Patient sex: F
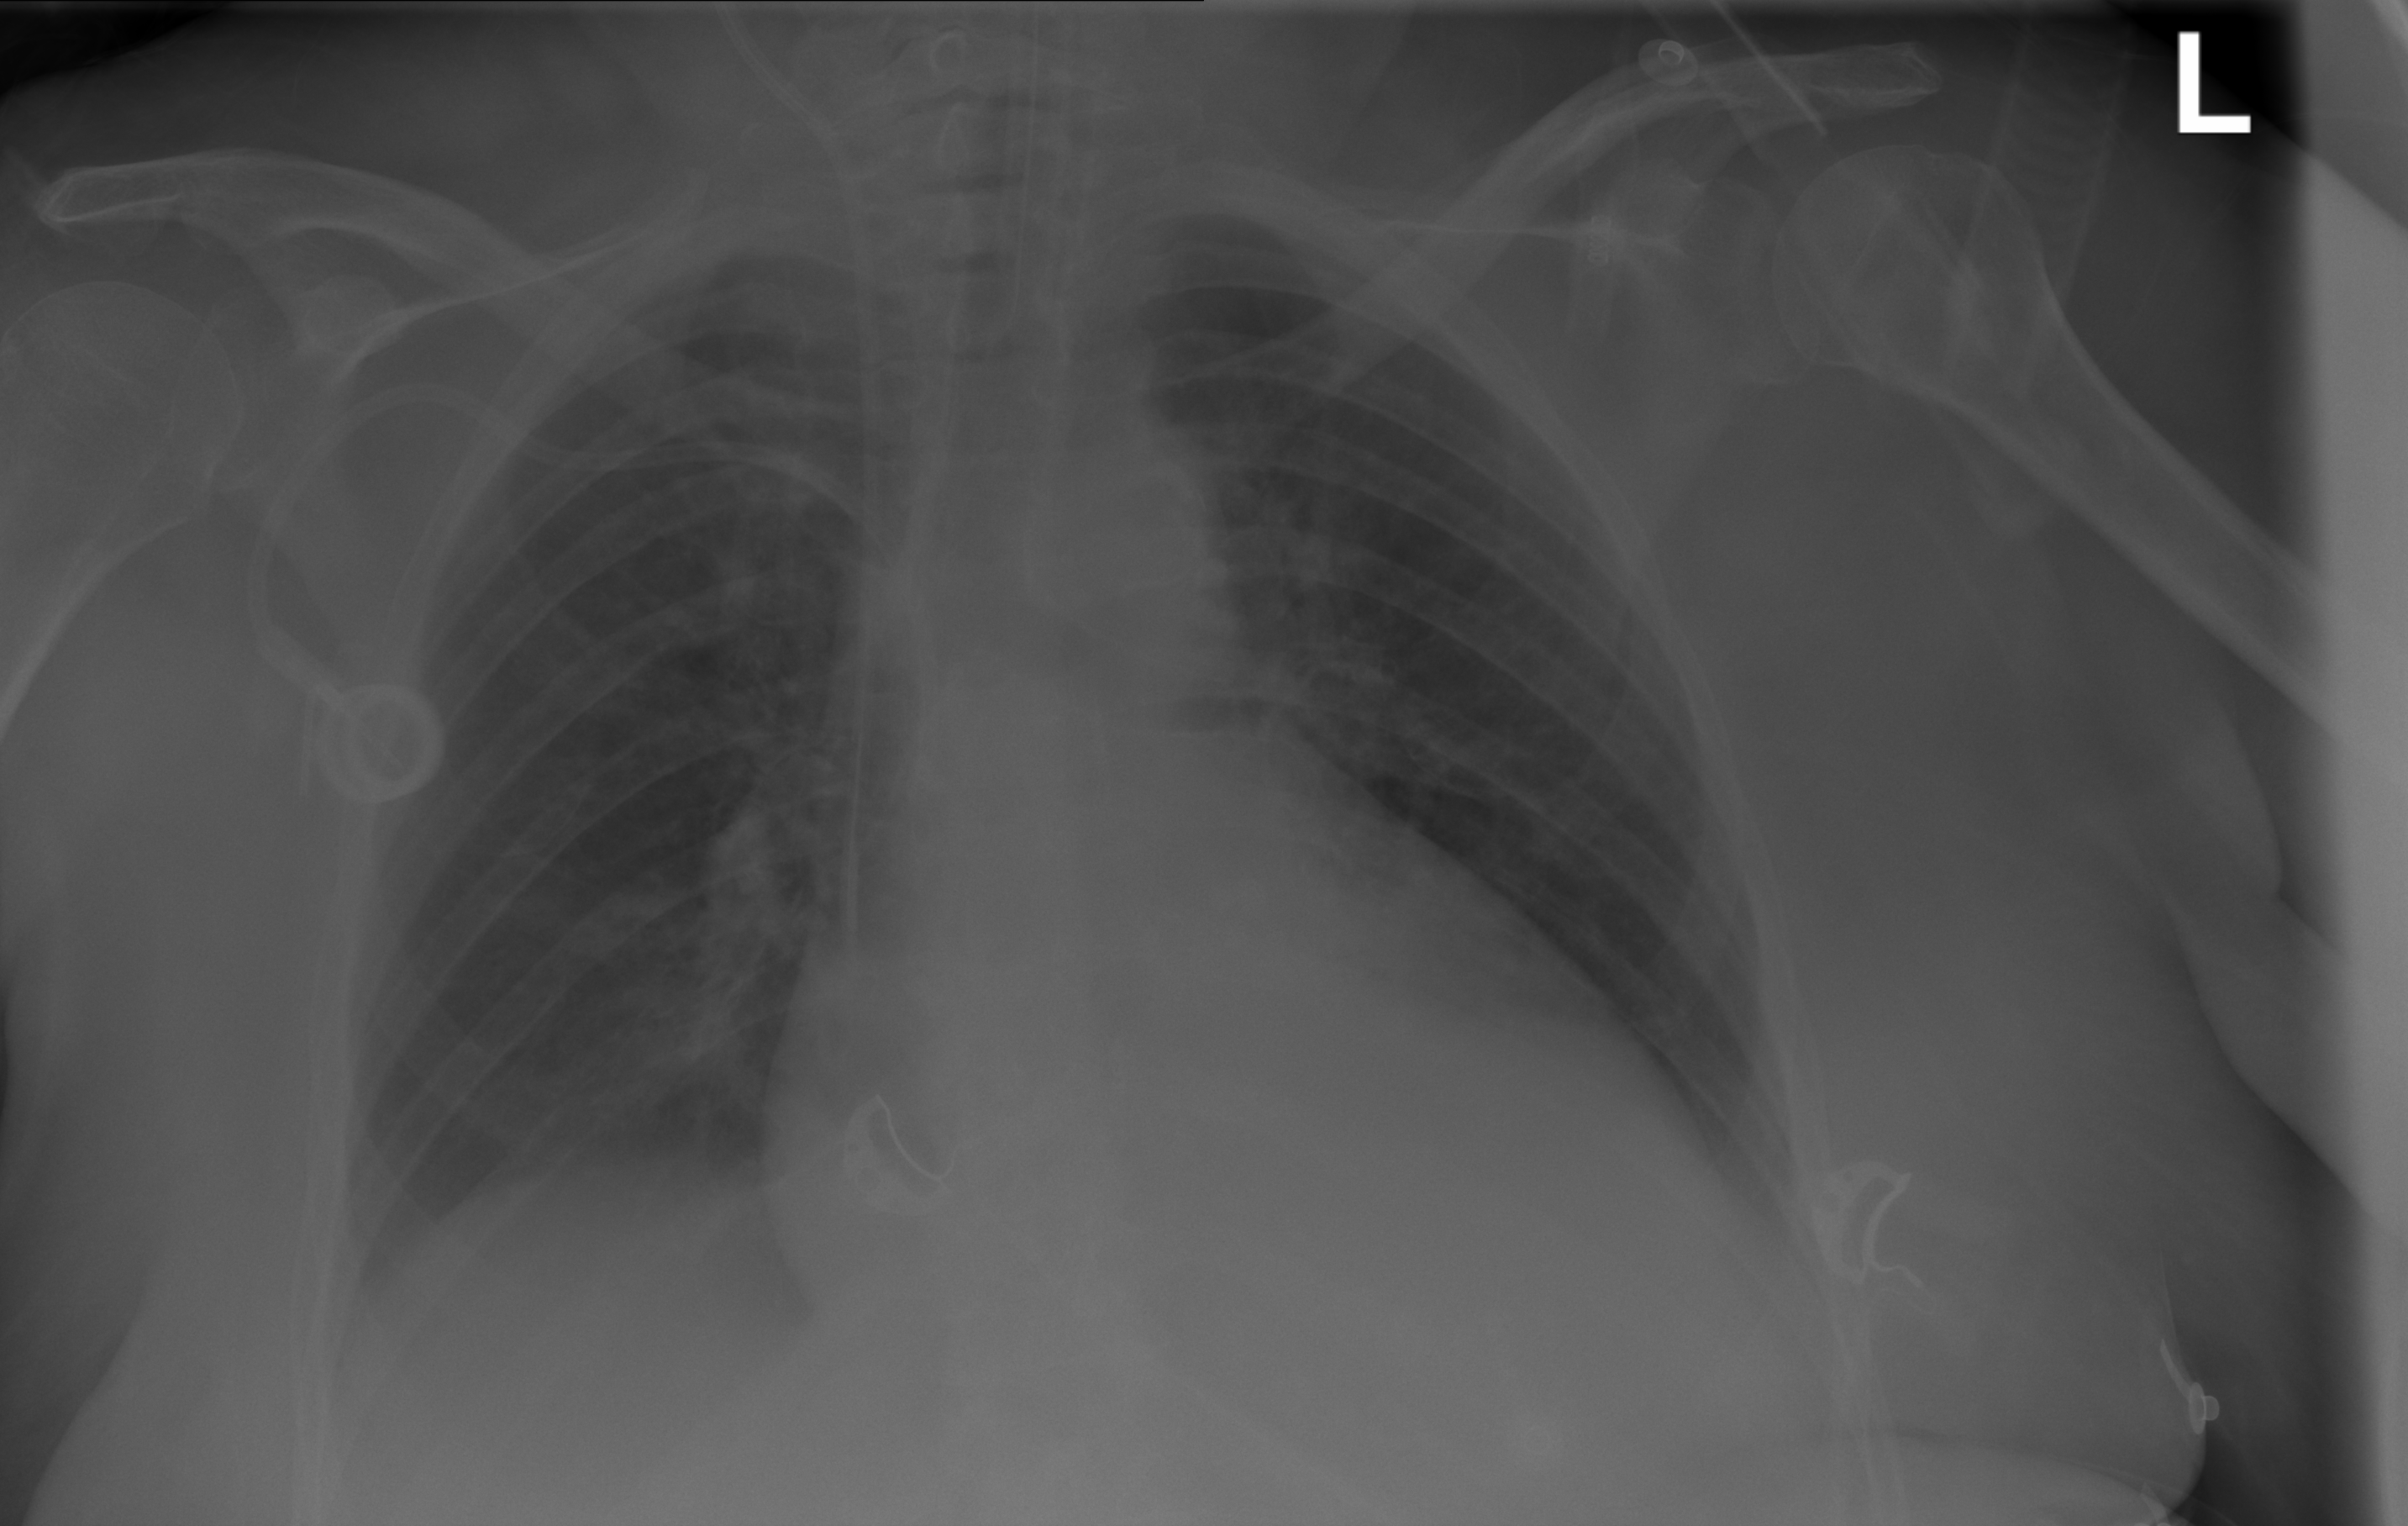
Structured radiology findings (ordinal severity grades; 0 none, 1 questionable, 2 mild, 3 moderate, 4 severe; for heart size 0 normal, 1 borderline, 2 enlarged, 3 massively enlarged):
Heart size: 2
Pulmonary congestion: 2
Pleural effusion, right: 0
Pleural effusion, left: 0
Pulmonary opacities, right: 0
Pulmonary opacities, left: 0
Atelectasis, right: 0
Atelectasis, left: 0